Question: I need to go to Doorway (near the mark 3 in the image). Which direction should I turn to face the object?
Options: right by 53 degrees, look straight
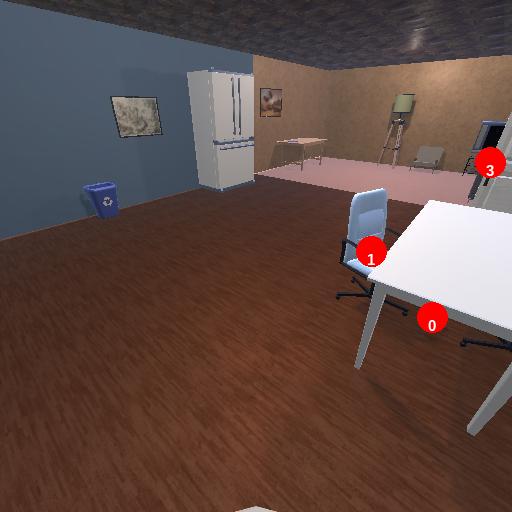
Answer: right by 53 degrees